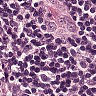
Metastatic tissue present: no